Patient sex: F
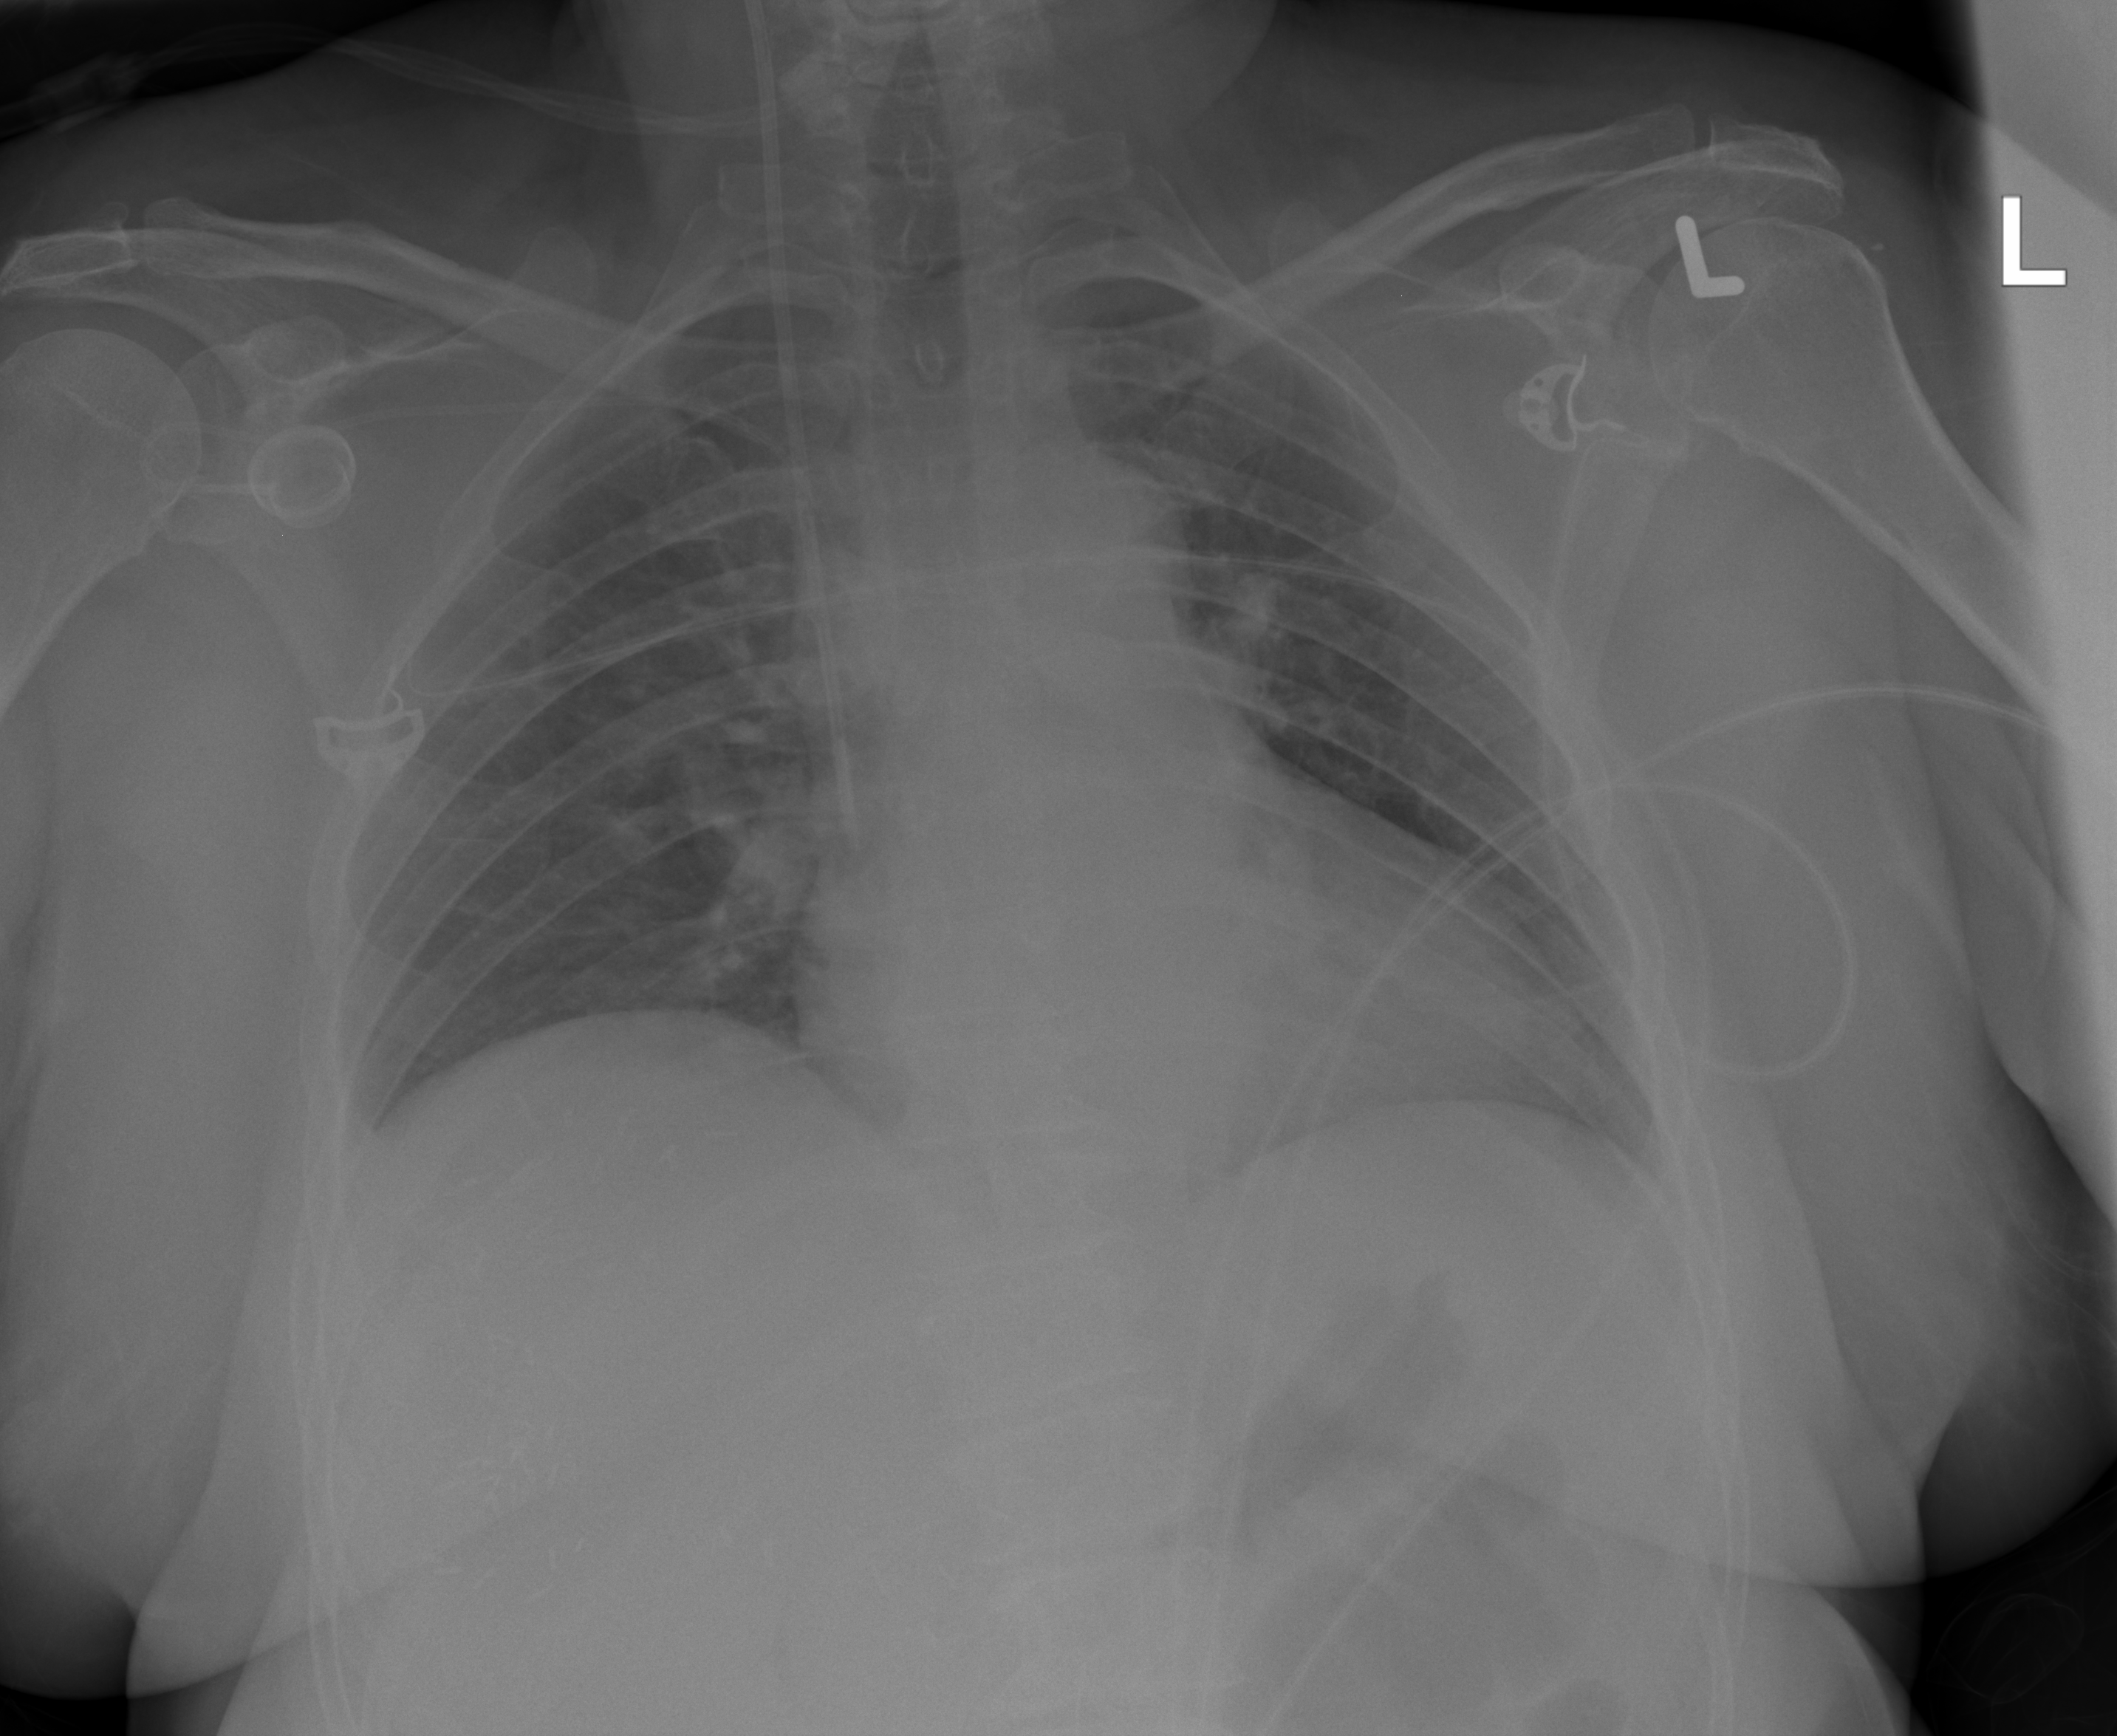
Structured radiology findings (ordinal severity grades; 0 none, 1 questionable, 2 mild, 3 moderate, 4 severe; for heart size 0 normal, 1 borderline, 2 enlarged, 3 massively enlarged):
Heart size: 2
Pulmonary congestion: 0
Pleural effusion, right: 2
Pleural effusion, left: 0
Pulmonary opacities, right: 0
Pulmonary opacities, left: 0
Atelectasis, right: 2
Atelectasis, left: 0